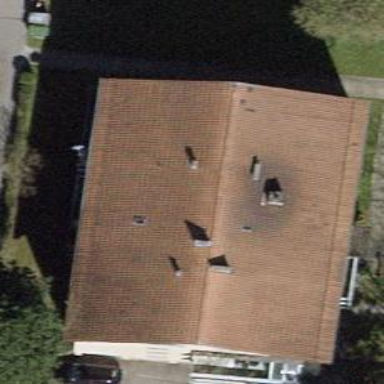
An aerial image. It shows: Building with tile roof.